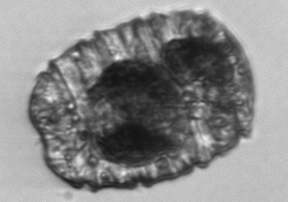
Label: Polykrikos